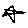
Label: star